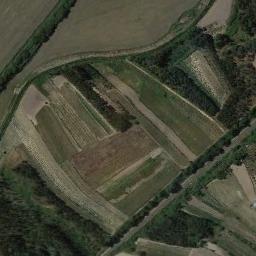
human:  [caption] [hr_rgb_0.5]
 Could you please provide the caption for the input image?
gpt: The bare and green terrace is next to some trees .

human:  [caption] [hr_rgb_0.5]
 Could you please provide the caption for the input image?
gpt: There are many green plants on the terrace .

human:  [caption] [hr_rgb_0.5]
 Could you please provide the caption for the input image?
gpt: A large layer of brown and green mixed terraces .

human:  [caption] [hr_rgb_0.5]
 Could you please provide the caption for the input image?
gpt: The terraces on this mountain are all parallel to each other .

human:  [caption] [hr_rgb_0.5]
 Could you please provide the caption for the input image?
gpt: There are some green trees among the terraces .